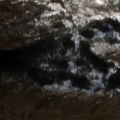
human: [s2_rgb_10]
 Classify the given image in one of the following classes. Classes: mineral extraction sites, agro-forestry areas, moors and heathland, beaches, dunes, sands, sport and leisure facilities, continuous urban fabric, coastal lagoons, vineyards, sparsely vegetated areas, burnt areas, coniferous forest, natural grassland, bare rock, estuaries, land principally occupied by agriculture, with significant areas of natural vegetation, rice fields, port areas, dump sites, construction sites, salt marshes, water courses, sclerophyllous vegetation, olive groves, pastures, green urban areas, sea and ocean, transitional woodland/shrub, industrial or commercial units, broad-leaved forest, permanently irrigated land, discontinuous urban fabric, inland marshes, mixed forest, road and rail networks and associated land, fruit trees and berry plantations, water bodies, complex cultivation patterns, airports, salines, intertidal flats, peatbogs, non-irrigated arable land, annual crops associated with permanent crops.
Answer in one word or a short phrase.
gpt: broad-leaved forest, natural grassland, transitional woodland/shrub